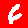
Digit: 6